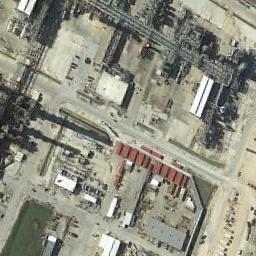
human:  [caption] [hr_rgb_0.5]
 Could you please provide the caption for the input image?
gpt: In an industrial area, There are factories, Roads and some open-air machinery and equipment, Pipelines, Etc , And green belts .

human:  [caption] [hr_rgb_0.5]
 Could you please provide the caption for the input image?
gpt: Many houses of different shapes and sizes are in the industrial area .

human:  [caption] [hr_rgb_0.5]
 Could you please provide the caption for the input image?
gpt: The industrial area is large .

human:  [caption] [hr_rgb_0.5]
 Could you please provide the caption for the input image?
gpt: The industrial area has a construction site, Lots of industrial equipment, Some workshops and a green area .

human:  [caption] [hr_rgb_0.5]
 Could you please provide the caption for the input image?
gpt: There are some buildings and pipelines on the industrial area .